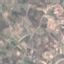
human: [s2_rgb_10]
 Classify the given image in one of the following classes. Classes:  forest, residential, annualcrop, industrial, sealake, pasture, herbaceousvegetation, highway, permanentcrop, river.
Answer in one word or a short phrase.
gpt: PermanentCrop